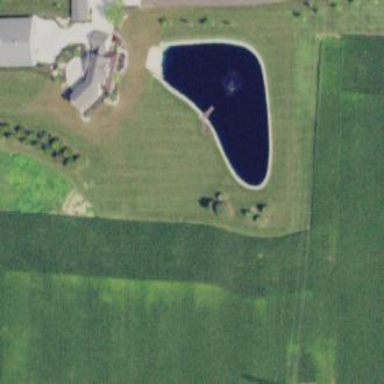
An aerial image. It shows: Pond with natural water.